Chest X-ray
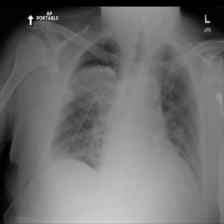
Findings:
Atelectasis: negative
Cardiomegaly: negative
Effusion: negative
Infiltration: negative
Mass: negative
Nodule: negative
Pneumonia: negative
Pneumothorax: positive
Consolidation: negative
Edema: negative
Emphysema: negative
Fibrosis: negative
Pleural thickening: negative
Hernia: negative